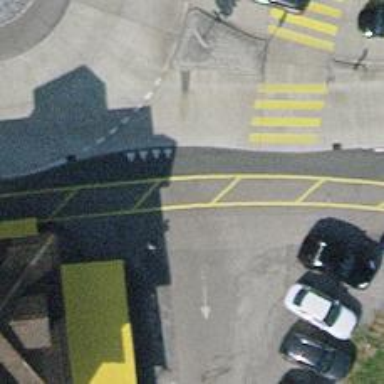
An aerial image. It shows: Marked road crossing with visible markings.